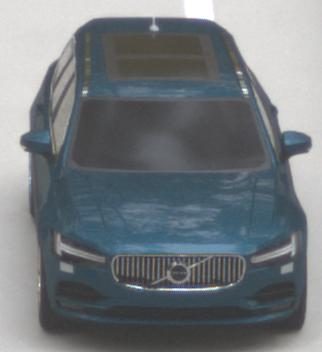
Make: Volvo
Model: V90
Detailed model: -
Model produced from: 2016
Model produced until: 2020
Doors: 5
Color: blue
Road condition: dry road
Daytime: morning or afternoon
Contrast: low contrast